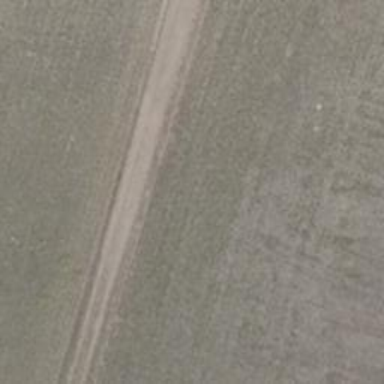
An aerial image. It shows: Track with ground surface of grade 3.